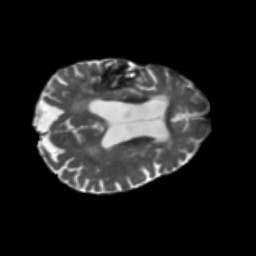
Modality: T2w
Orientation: axial
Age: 79
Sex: female
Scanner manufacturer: siemens
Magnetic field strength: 3 T
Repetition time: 5.47 s
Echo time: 0.0854 s